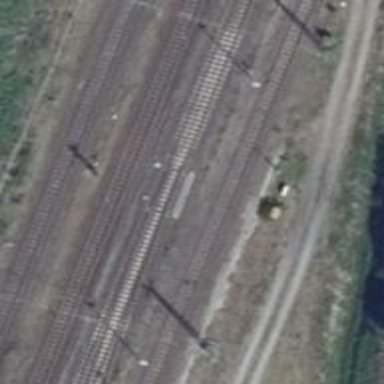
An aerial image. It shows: Railway switch.